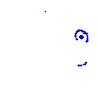
Particle: pion